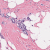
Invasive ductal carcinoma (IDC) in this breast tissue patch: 0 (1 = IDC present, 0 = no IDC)